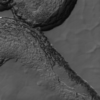
Label: not_dusty